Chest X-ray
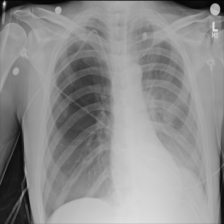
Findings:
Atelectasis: positive
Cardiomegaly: negative
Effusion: positive
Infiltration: negative
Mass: negative
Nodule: negative
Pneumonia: negative
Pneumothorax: negative
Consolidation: negative
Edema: negative
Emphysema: negative
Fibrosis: negative
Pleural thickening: negative
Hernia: negative